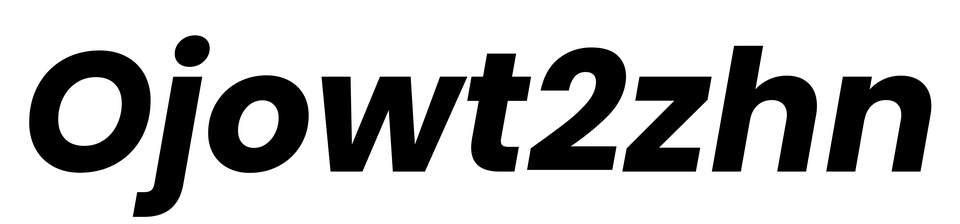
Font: Poppins-BoldItalic